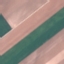
Land use / land cover class: AnnualCrop